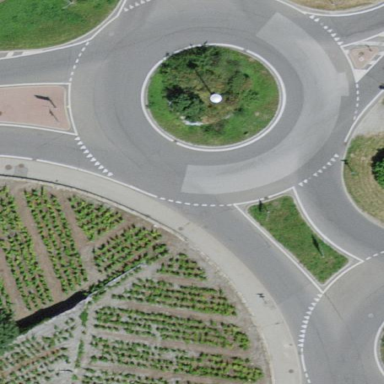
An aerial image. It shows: Secondary road with asphalt surface leading to roundabout.